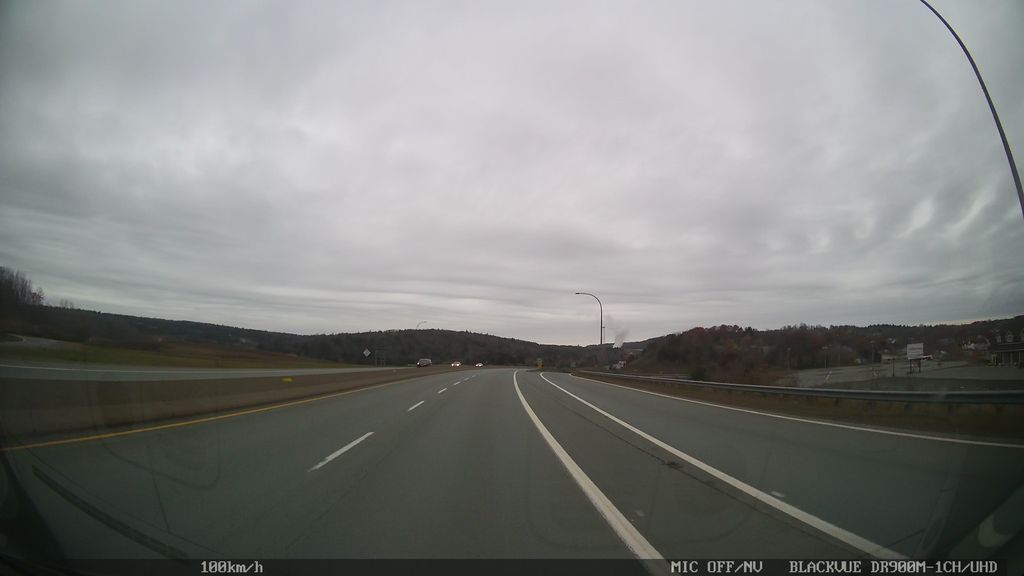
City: halifax